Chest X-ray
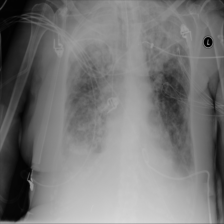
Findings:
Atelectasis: negative
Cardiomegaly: negative
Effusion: negative
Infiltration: positive
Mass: negative
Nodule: negative
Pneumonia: positive
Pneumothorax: negative
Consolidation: positive
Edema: negative
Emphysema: negative
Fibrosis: negative
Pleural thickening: negative
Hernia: negative